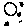
Label: moon